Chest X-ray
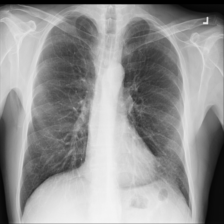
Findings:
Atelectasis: negative
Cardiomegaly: negative
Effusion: negative
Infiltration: negative
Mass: negative
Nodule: negative
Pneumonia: negative
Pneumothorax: negative
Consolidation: negative
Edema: negative
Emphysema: negative
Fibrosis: negative
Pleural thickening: negative
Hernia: negative